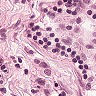
Metastatic tissue present: yes